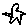
Label: star